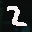
Label: 2